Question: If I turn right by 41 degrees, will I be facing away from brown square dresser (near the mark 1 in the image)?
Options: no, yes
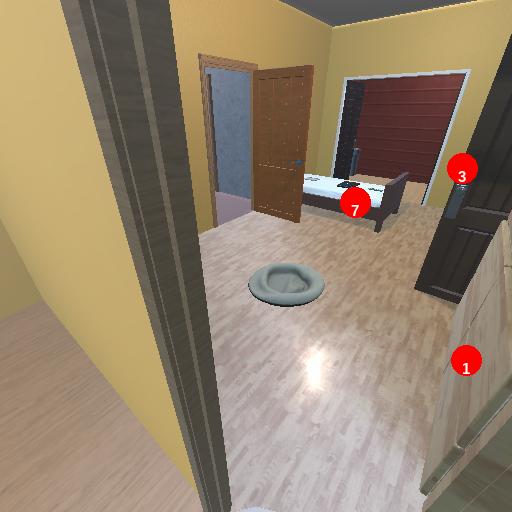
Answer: no